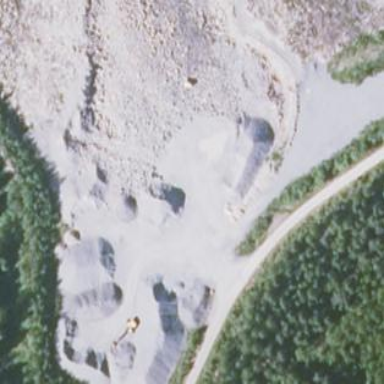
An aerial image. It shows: Quarry area.